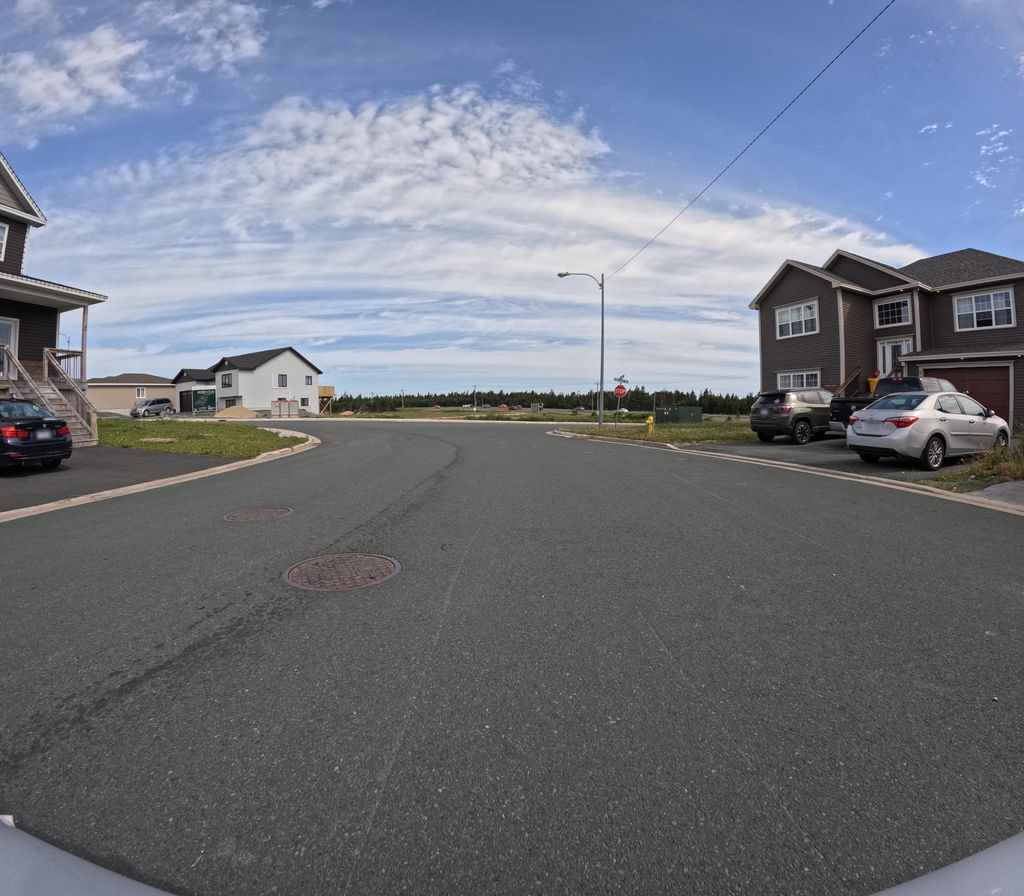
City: st_johns